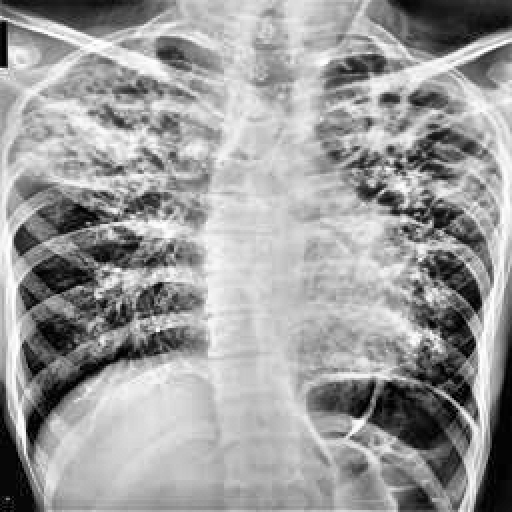
Finding: TUBERCULOSIS